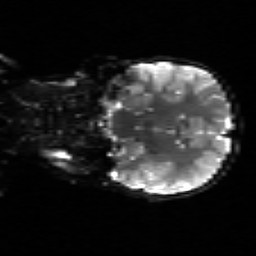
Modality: sbref
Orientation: coronal
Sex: female
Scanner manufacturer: siemens
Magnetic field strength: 3 T
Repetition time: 5 s
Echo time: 0.071 s